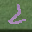
Label: 2